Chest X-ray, PA view. Patient: 59 years old, sex F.
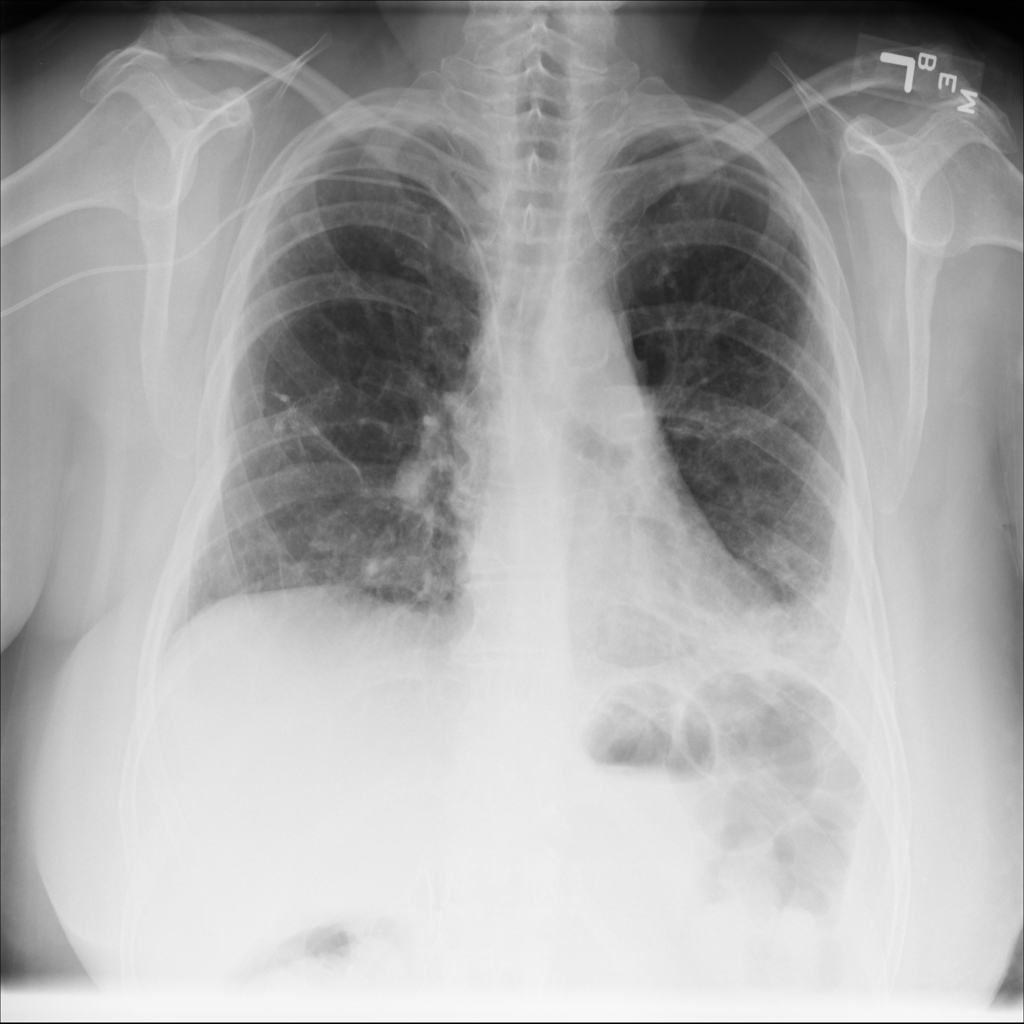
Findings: No Finding